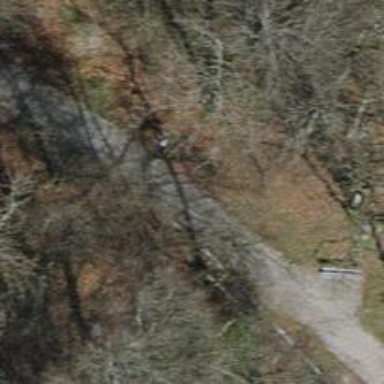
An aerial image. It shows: Footway with sett surface.